Question: My eclipse doesn't find the installed JREs anymore. When trying to set them up I get an error message which I attached as a picture. I am running eclipse on ubuntu 12.04, neither my old Eclipse 3.7.2 nor the just downloaded version 4.2 is working. Same error messages is popping up. I tried to use a different Java version (update-alternatives java), changed from openjdk-6 to openjdk-7, same error. Changed the '-vm' parameter in the eclipse.ini to the java path (version) I would like to use, but getting still the error. I don't know what else I can try...
Your help is really appreciated.
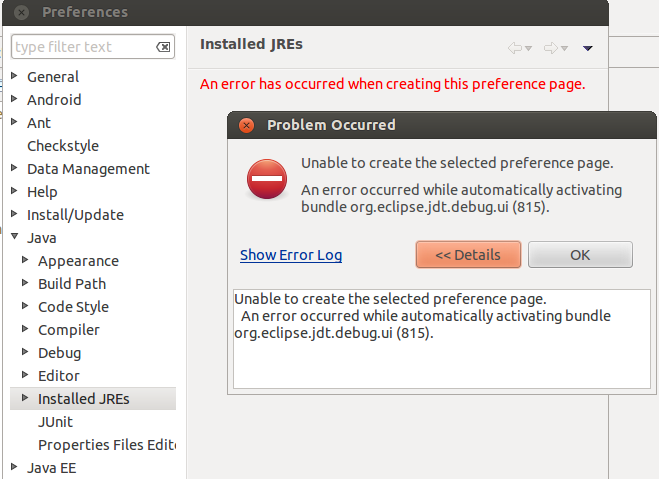
Answer: I have fixed this bug following <URL>: Just launch a 'sudo apt-get --reinstall install tzdata-java'.